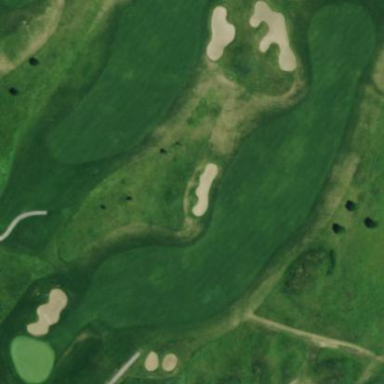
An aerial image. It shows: Grassy area designated as golf fairway.